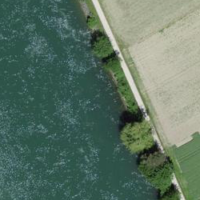
EUNIS habitat code: 15
Species observed at this site:
Fagopyrum esculentum